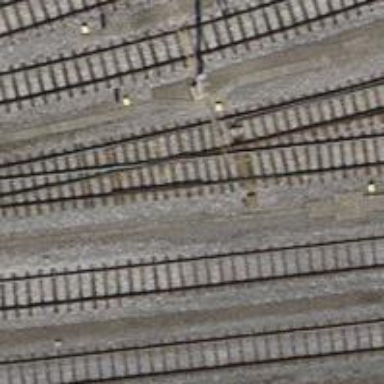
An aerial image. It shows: Railway switch.